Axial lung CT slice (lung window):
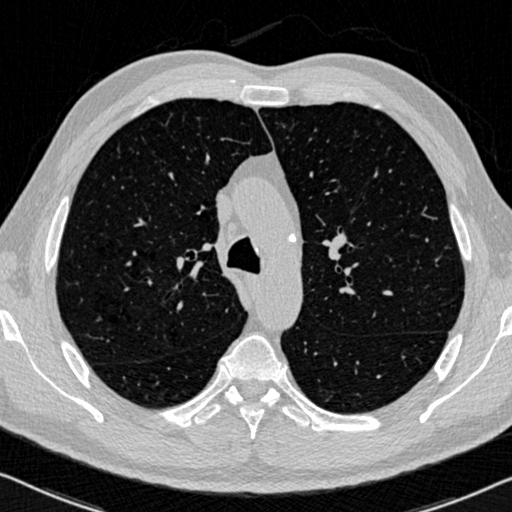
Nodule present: no